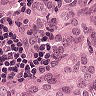
Metastatic tissue present: yes